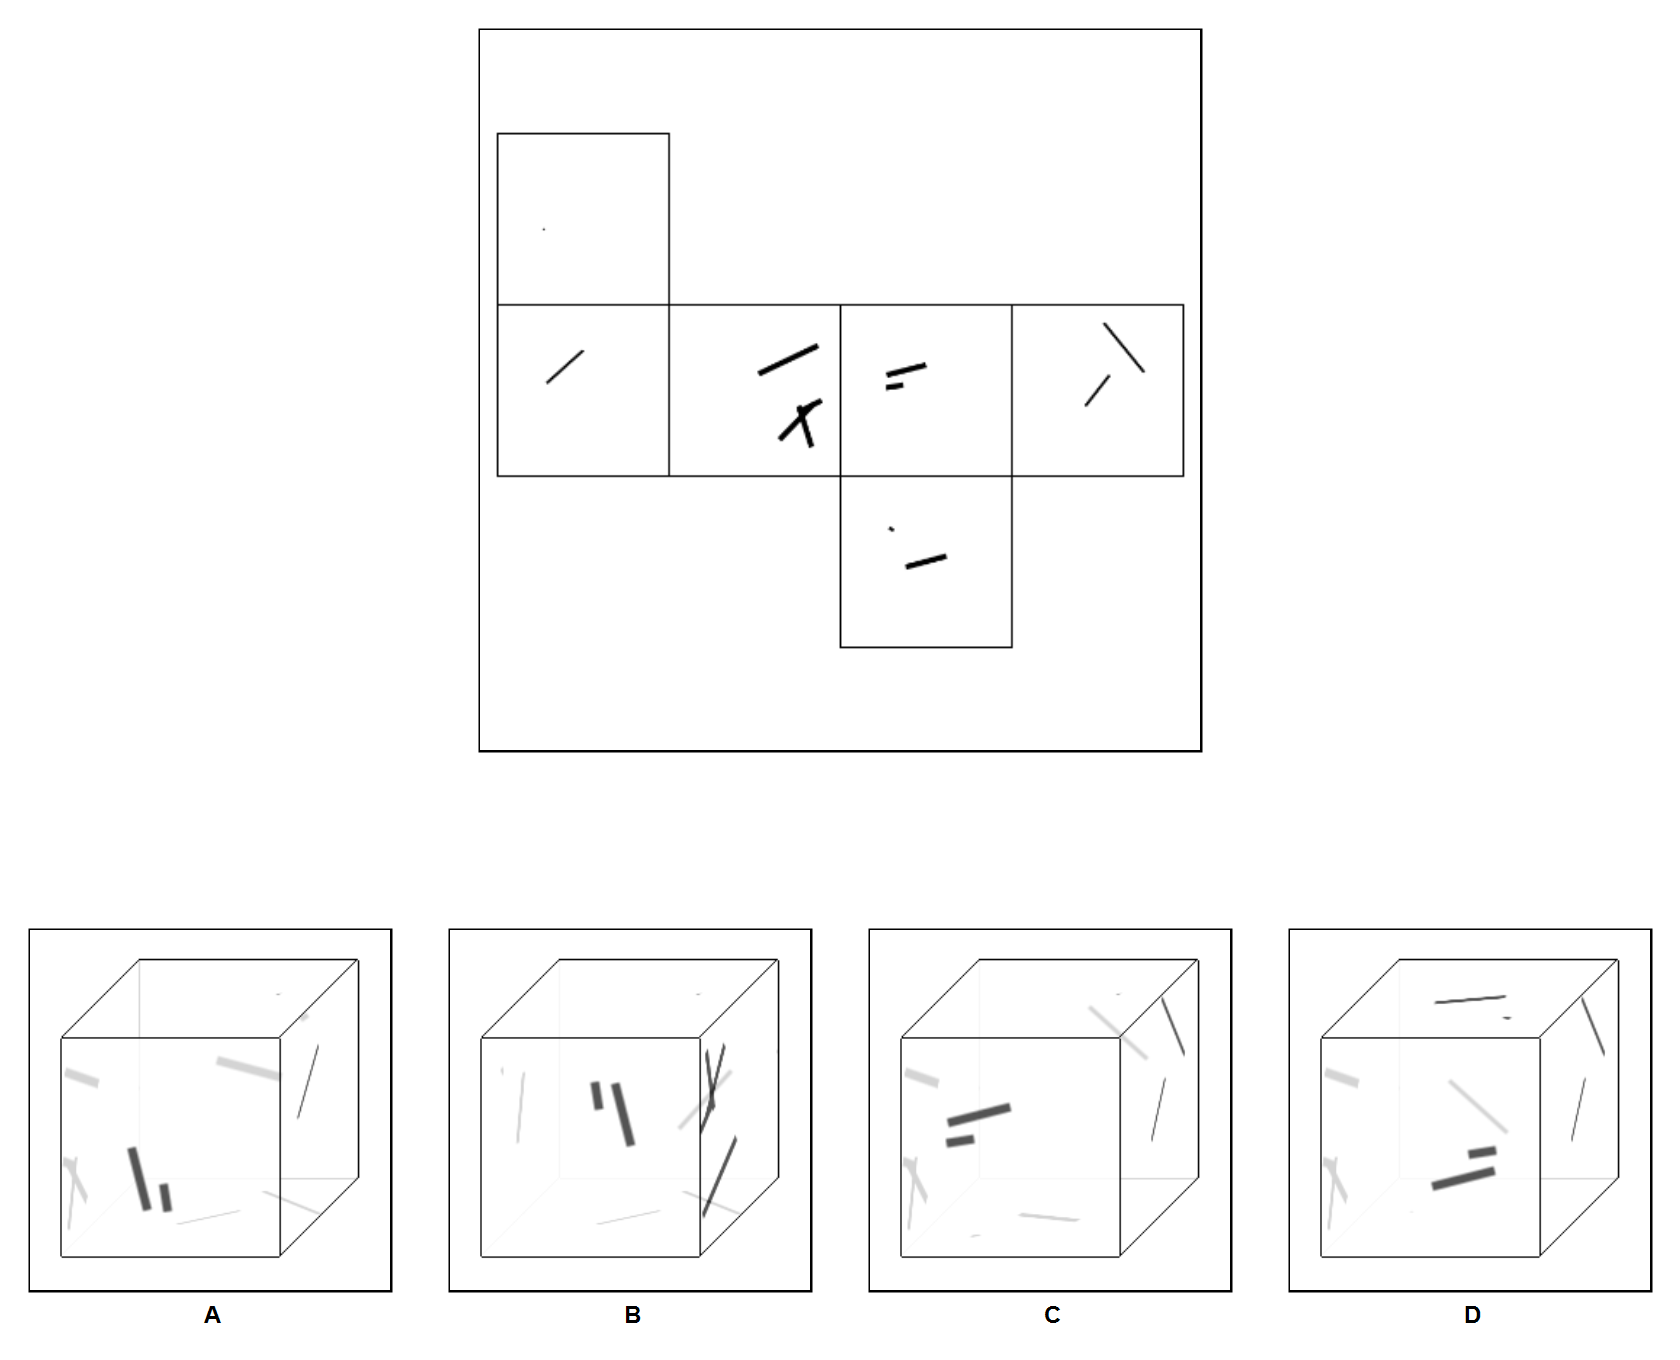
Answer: C